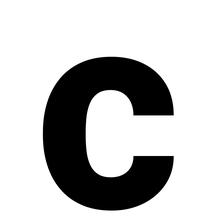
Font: Roboto_ExtraBold